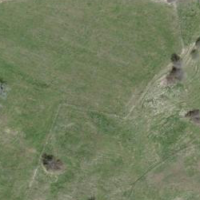
EUNIS habitat code: 52
Species observed at this site:
Salvia pratensis